Question: I designed a website in Photoshop and was happy with the outcome so I started coding it. I'm having some trouble with the font rendering however. The font looks horrible in browsers compared to Photoshop. The font rendered smoothly in Opera right from the start however.
After some searching I also managed to make it render smoothly in Chrome and Safari. I fixed it by moving 'svg' to the top inside @font-face in my CSS.
I'm still having trouble with Firefox and Internet Explorer however. Both latest versions I believe.
<URL>

The text in blue is the problem.
'''
@font-face {
font-family: 'MuseoSlab500Regular';
src: url('../fonts/Museo_Slab_500-webfont.eot');
src: url('../fonts/Museo_Slab_500-webfont.svg#MuseoSlab500Regular') format('svg'),
url('../fonts/Museo_Slab_500-webfont.woff') format('woff'),
url('../fonts/Museo_Slab_500-webfont.eot?#iefix') format('embedded-opentype'),
url('../fonts/Museo_Slab_500-webfont.ttf') format('truetype');
font-weight: normal;
font-style: normal;
}
'''
The only solution I've found and tried so far is to rearrange the lines in @font-face. Which as I said solved the issue for some browsers but not Firefox and Internet Explorer.
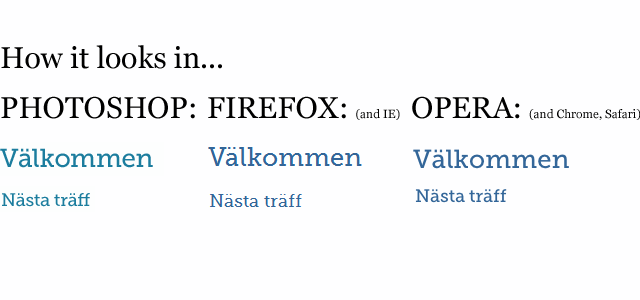
Answer: I think it's ok for the text to be rendered slightly different across the browsers. On different OSs you'll receive even more different rendering (try to check OS X or Ubuntu). And that's ok too. Photoshop is a bad reference here, the browser provides a final look and the browser displays your website to your user.
Instead, I believe you should correct your syntax, cause it will not work for IE 8-. You are declaring 'src' property with EOT font -- that will work, but for IE 6+ only. Then you are redeclaring it, and since you are including more that one format, IE will fail it to load and will back up to the default font.
Additional reading you might be interested in:
- <URL>